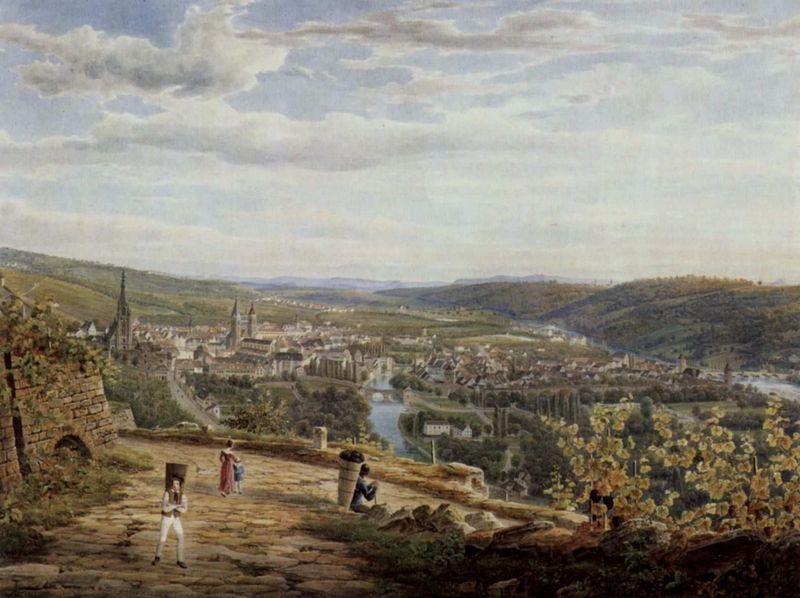
Titel: Esslingen am Neckar, Gesamtansicht von der oberen Neckarhalde aus
Künstler: Johannes Braungart
Schlagwörter: baum, blau, blätter, gemälde, himmel, laub, mann, schatten, wasser, weiß, wolken, aquarell, bäume, fluss, frauen, grün, kirchturm, landschaft, menschen, ocker, sitzen, stadt, ufer, blumen, braun, frankreich, frau, grau, kleid, licht, männer, rücken, schwarz, straße, ausblick, blick, gebäude, gras, rot, weg, wiese, beige, malerei, wand, mensch, stein, steine, tragen, ferne, häuser, hügel, natur, pappeln, weite, brücke, gehen, gewässer, kirche, sonne, wege, insel, kind, pflanzen, tal, wald, anhöhe, arbeit, genre, stock, turm, ranken, trauben, deutschland, aussicht, ansicht, italien, pflaster, mieder, ernte, kiepe, kraxe, körbe, anstieg, berge, fels, dorf, mauer, violett, herbst, idylle, vogelperspektive, arbeiter, joche, romantik, constable, turner, wein, korb, anbau, kirchen, kirchtürme, ortschaft, straßen, wei, strümpfe, nische, ruine, türme, dom, stöcke, biedermeier, weintrauben, hanglage, schiefer, wanderer, landscape, flusstal, wien, hänge, weinblätter, reben, tirol, träger, rasten, flüsse, lese, weinlese, kirhce, weinbauern, weinberg, weinreben, weinstöcke, winzer, rhein, koblenz, weinberge, landchaft, mittelgebirge, stützmauer, weinernte, franken, worker, butten, donau, körpe, wingert, kiepen, kraxen, landschaftg, nebenfluß, mosel, ausstieg, flußarm, einlaub, rheingau, 1850